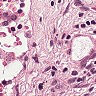
Metastatic tissue present: no